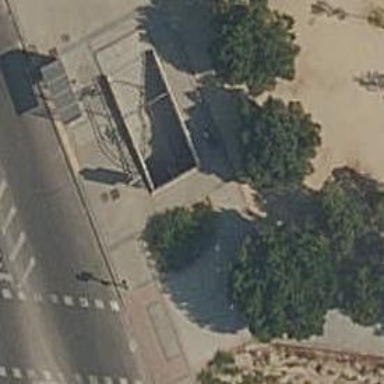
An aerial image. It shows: Subway entrance.